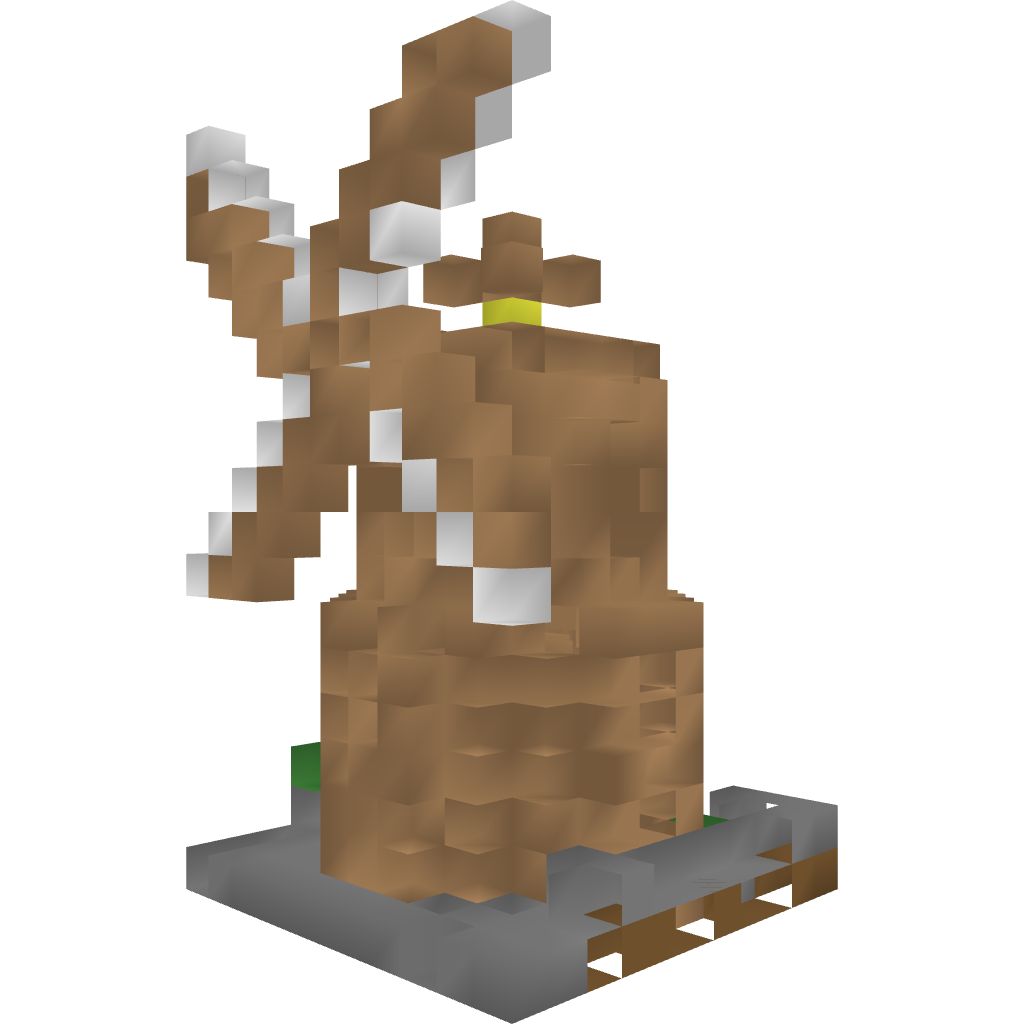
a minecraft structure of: Windmill high quality